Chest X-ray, PA view. Patient: 33 years old, sex M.
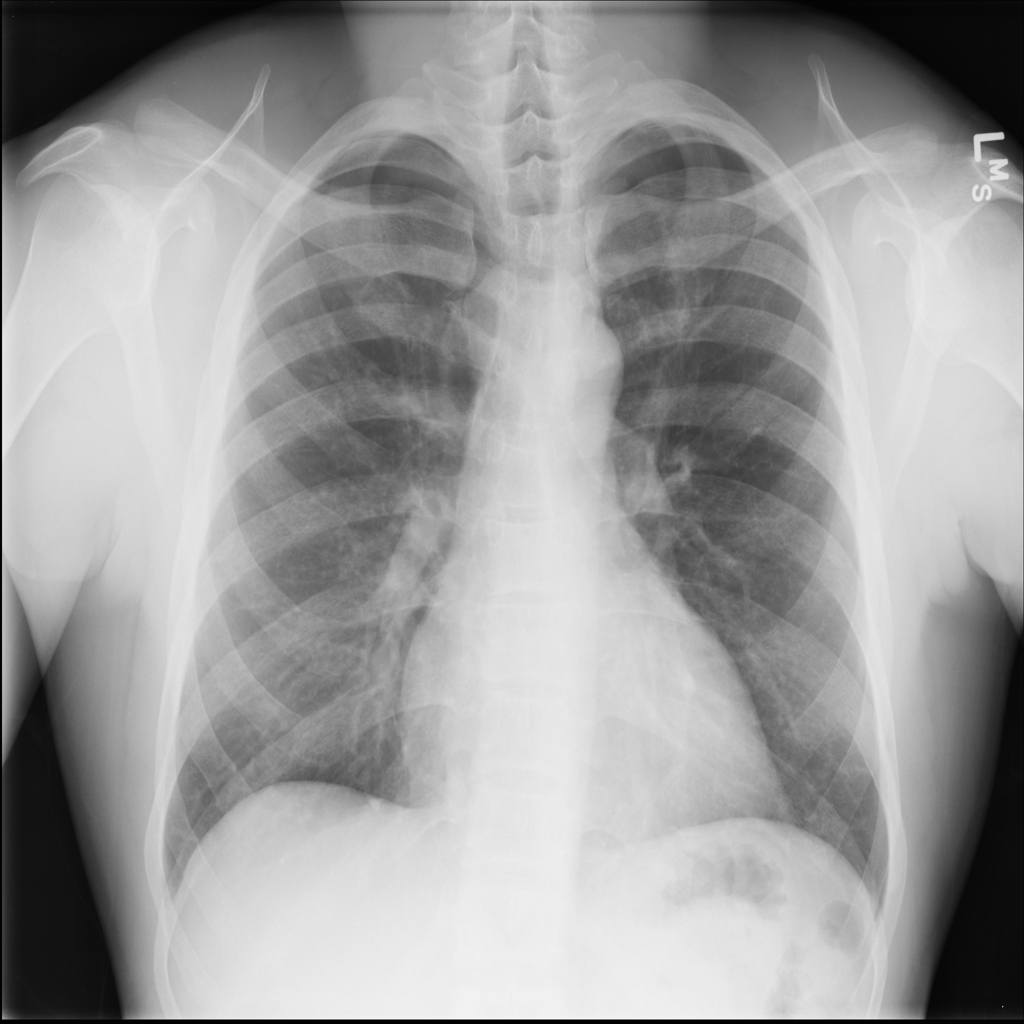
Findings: No Finding